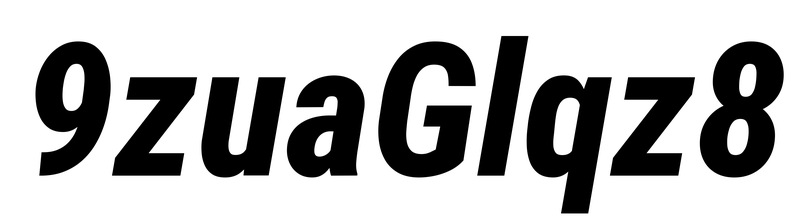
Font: Roboto-Italic_Condensed_ExtraBold_Italic